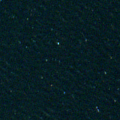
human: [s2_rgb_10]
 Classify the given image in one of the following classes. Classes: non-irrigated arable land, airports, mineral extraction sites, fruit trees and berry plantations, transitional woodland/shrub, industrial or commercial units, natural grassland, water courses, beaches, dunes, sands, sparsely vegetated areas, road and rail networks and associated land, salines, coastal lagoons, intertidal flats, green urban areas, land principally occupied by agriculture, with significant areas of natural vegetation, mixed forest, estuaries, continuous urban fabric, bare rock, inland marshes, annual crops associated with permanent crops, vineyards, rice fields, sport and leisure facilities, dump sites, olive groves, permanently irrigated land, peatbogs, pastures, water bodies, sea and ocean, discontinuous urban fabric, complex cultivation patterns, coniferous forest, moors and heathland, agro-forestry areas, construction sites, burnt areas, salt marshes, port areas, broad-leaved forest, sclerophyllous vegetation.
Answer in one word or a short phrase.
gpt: sea and ocean